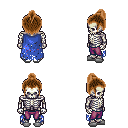
a pixel art fantasy rpg character, male body template, skeleton, blue tattered cape, magenta pants, brown short topknot hairstyle, white slippers, four views (front, back, left, right), 2x2 character sprite sheet, small pixel art, hard edges, no anti-aliasing